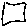
Label: square